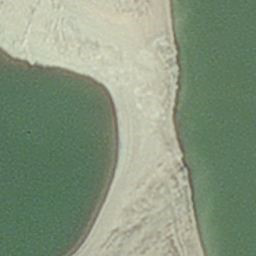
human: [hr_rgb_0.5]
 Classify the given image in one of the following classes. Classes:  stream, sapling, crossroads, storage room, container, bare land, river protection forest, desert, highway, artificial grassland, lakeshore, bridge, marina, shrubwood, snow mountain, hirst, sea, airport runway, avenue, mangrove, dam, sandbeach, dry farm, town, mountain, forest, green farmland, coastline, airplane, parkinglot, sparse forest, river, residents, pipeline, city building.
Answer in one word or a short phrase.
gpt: hirst